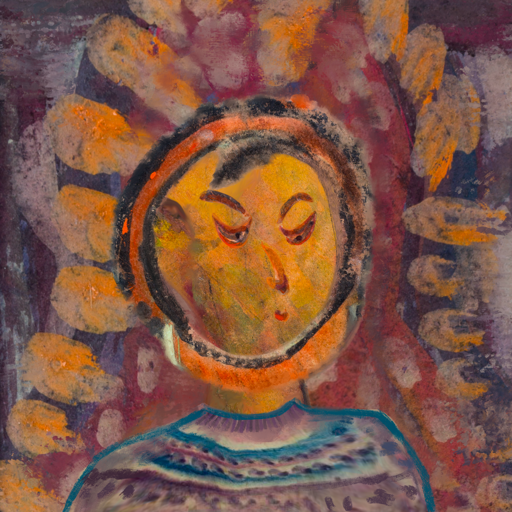
Background: Doll, Head And Neck Side: Gypsy_Mother, Face Side: Hypocrite, Bust: HillGirl, Hair Side: Childish, Head Accessory: Blank, Second Necklace: Blank, Necklace: Blank, Baby: Blank